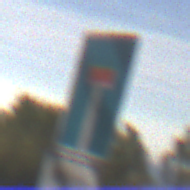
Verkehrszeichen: Sackgasse
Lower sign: HinweisGeaenderteVorfahrtVerkehrsfuehrungVerkehrsregelung3
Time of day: MorningAfternoon
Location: Outdoor (RoadRail)
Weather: PartlyCloudy
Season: NotSpecified
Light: Natural